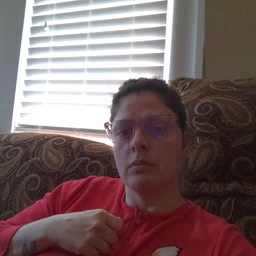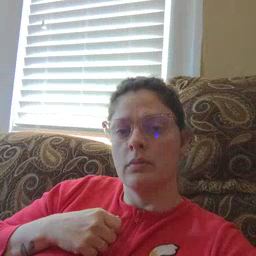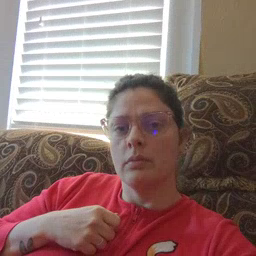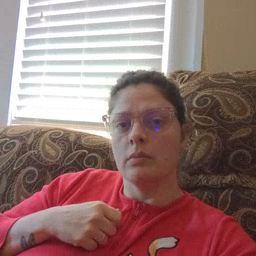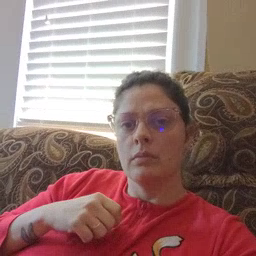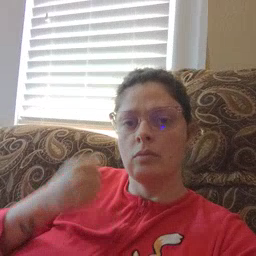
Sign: car